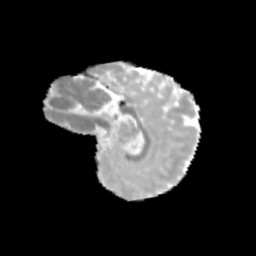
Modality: MD
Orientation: sagittal
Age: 9
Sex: female
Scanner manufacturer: siemens
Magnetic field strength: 3 T
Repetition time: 3.8 s
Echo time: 0.07 s